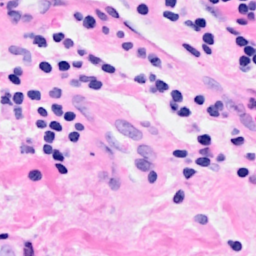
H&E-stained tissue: Breast